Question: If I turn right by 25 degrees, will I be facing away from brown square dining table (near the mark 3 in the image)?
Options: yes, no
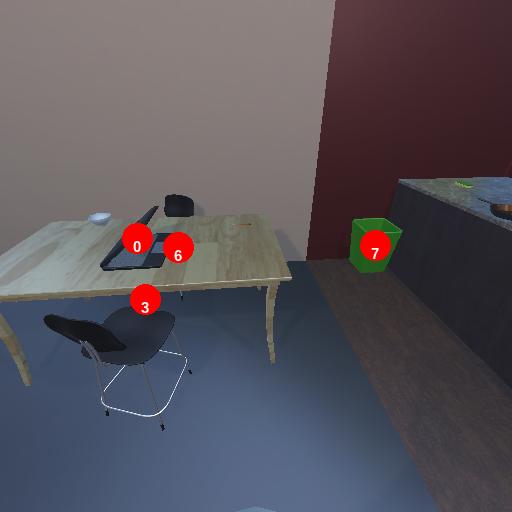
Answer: yes